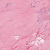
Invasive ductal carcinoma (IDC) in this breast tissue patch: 0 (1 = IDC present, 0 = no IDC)